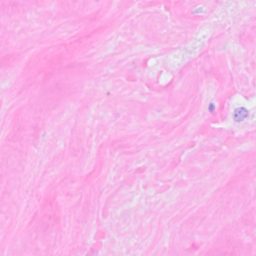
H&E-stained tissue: Breast